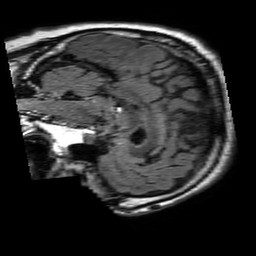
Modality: FLAIR
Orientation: sagittal
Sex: male
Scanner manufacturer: philips
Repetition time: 11 s
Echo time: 0.125 s